Question: I'm Trying to make a Circular ListView with List Items arranged on Half Circle. it should look something like this:

There was a <URL> but it was closed .
I made my own Circular Custom ListView and it works fine but I tried several things but it was useless, I don't know how to do it.
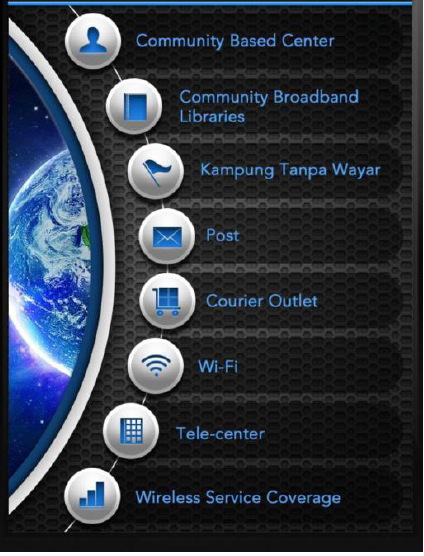
Answer: So when I made the sample app to demo this I had to do 2 things.
First, was edit the 'onDraw(Canvas)' on my custom view. This could be any view, I make it a TextView for simplicity. This allows me to push the view over based on an equation.
'''
public class MyView extends TextView {
private static final int MAX_INDENT = 300;
private static final String TAG = MyView.class.getSimpleName();
public MyView(Context context) {
super(context);
}
public void onDraw(Canvas canvas){
canvas.save();
float indent = getIndent(getY());
canvas.translate(indent, 0);
super.onDraw(canvas);
canvas.restore();
}
public float getIndent(float distance){
float x_vertex = MAX_INDENT;
DisplayMetrics displayMetrics = getContext().getResources().getDisplayMetrics();
float y_vertex = displayMetrics.heightPixels / 2 / displayMetrics.density;
double a = ( 0 - x_vertex ) / ( Math.pow(( 0 - y_vertex), 2) ) ;
float indent = (float) (a * Math.pow((distance - y_vertex), 2) + x_vertex);
return indent;
}
}
'''
The second thing I had to do was to Override the ListView class, make it implement OnScrollListener and call 'setOnScrollListener(this);'. Now I am able to scroll through the list, it follows the equation that I put in the view.
'''
public class HalfCircleListView extends ListView implements AbsListView.OnScrollListener {
public HalfCircleListView(Context context) {
super(context);
setOnScrollListener(this);
}
@Override
public void onScrollStateChanged(AbsListView absListView, int i) {
//Ignored
}
@Override
public void onScroll(AbsListView absListView, int i, int i2, int i3) {
absListView.invalidateViews();
}
}
'''
You can download the full source from my <URL>.

As you can see my math is a little off... I use a parabola vs a circle, so that will have to be changed.